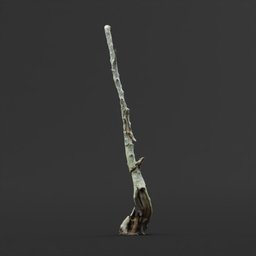
Label: nature